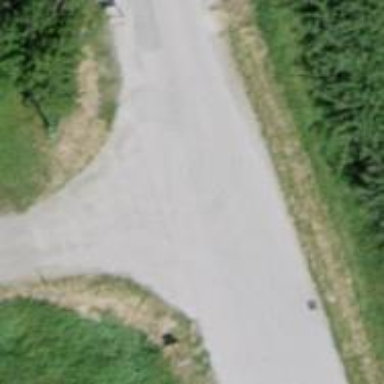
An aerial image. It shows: Unclassified road with concrete surface.